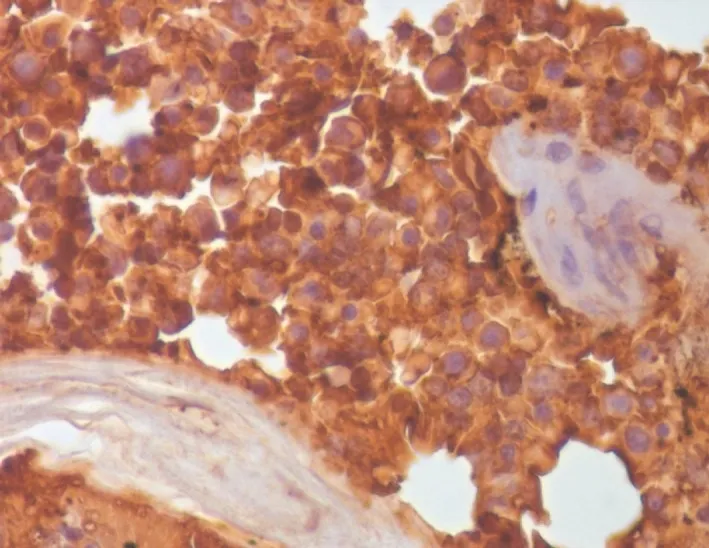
Tumour cells showing positive staining for betaHCG on IHC (400x).
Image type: pathology (immunostaining)